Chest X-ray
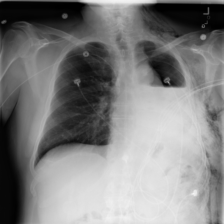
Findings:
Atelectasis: negative
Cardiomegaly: negative
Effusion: negative
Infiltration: negative
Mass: negative
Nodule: negative
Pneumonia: negative
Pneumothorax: negative
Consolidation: negative
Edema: negative
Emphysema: negative
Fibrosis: negative
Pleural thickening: negative
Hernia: negative